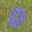
Label: 0